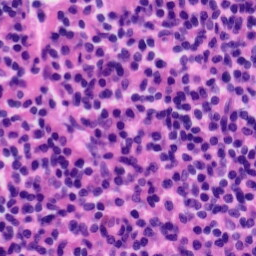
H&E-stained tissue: Tonsil